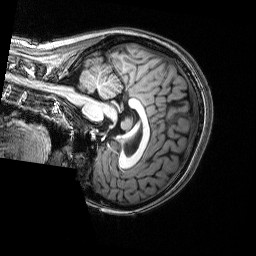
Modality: T1w
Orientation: sagittal
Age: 25
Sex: female
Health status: healthy
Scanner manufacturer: siemens
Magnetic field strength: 3 T
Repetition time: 2.53 s
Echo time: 0.00339 s